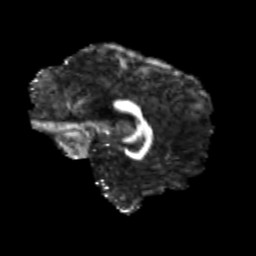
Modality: FA
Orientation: sagittal
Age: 18
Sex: female
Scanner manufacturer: siemens
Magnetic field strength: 3 T
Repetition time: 3.5 s
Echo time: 0.113 s